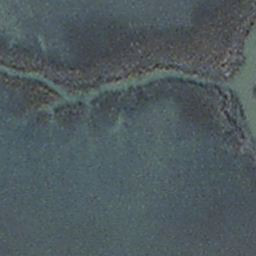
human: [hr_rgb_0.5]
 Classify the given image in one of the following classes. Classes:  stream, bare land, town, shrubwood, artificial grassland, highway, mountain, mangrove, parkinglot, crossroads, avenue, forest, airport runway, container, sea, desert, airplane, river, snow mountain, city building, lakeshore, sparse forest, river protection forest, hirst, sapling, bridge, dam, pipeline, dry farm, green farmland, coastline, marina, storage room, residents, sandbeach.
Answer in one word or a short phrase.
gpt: stream